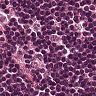
Metastatic tissue present: no